RGB frame:
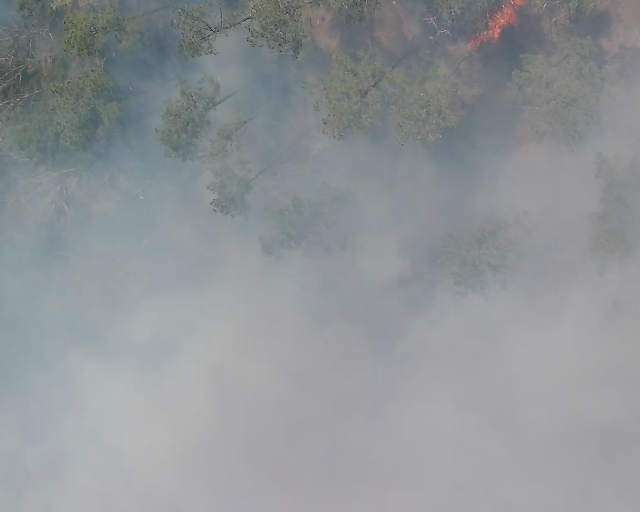
Thermal frame:
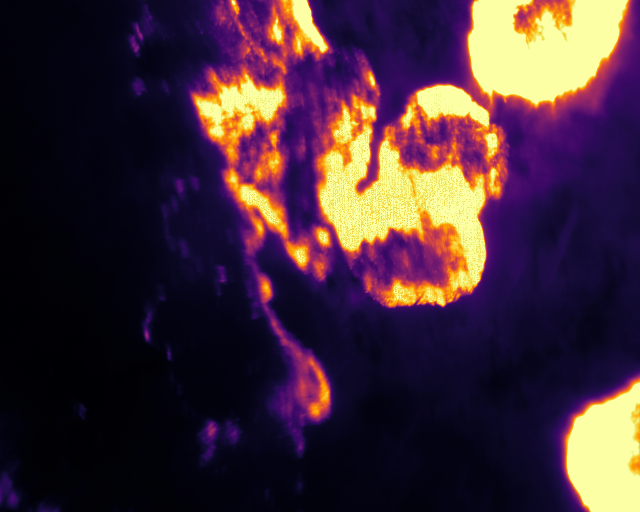
Captured: 2026-02-26 02:29:42
Pixels at or above 80 °C: 75046 (fraction of frame: 0.229)